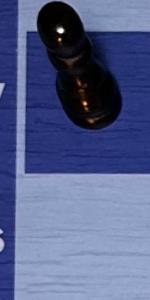
Label: Empty